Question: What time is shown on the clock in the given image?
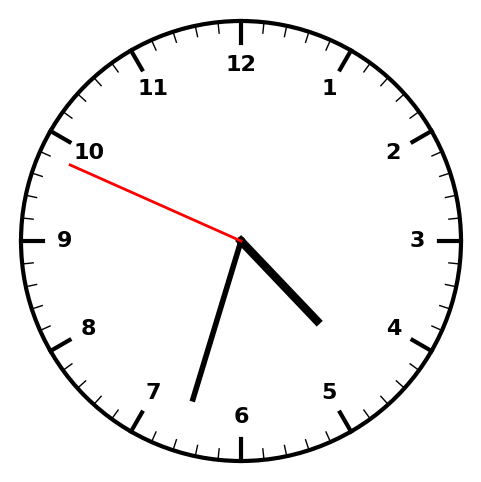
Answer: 04:32:49